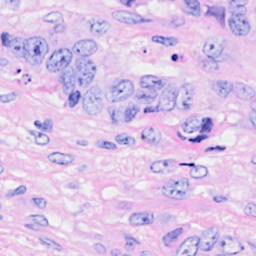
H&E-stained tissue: Breast